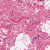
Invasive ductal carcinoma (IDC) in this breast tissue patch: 0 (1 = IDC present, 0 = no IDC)